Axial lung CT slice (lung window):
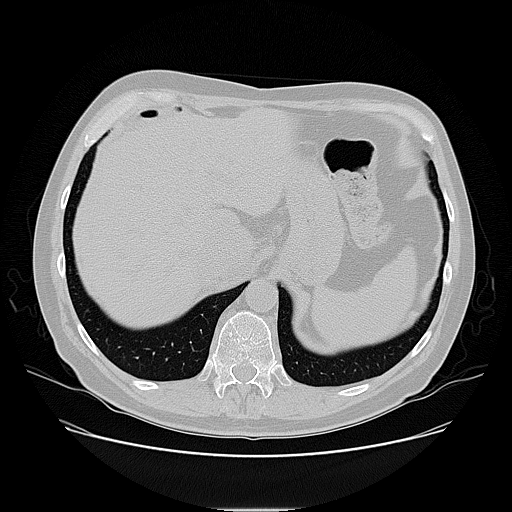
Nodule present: no